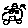
Label: car